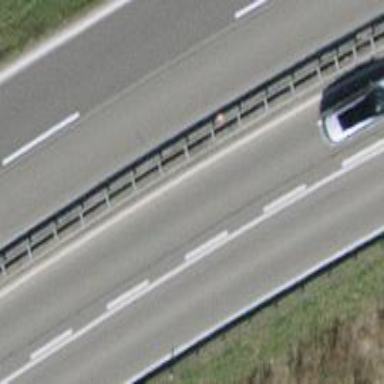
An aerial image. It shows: Trunk highway designated as motorroad.